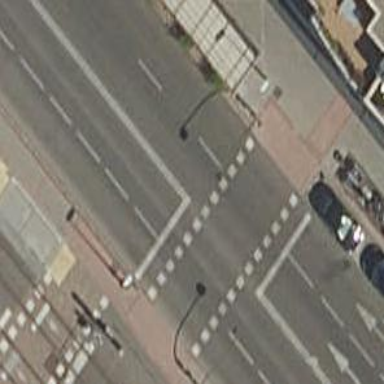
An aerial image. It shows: Road with traffic signals.